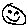
Label: smiley face